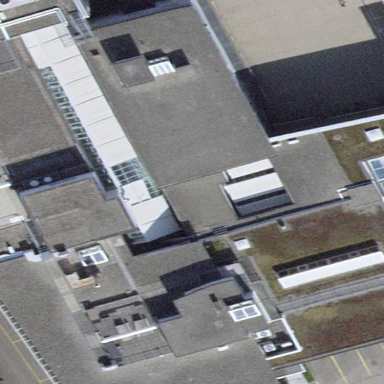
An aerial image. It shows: Office building.